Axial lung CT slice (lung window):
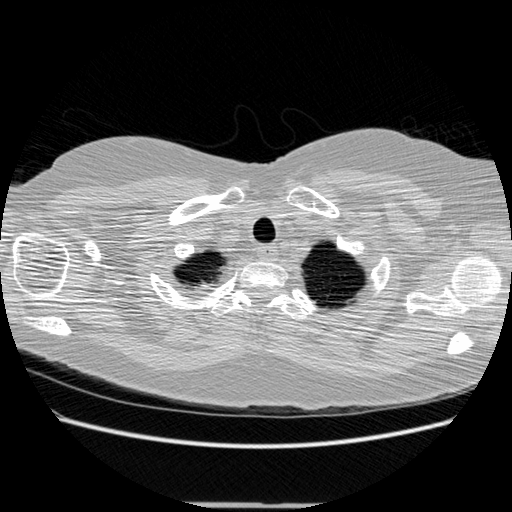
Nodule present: no